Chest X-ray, AP view. Patient: 65 years old, sex M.
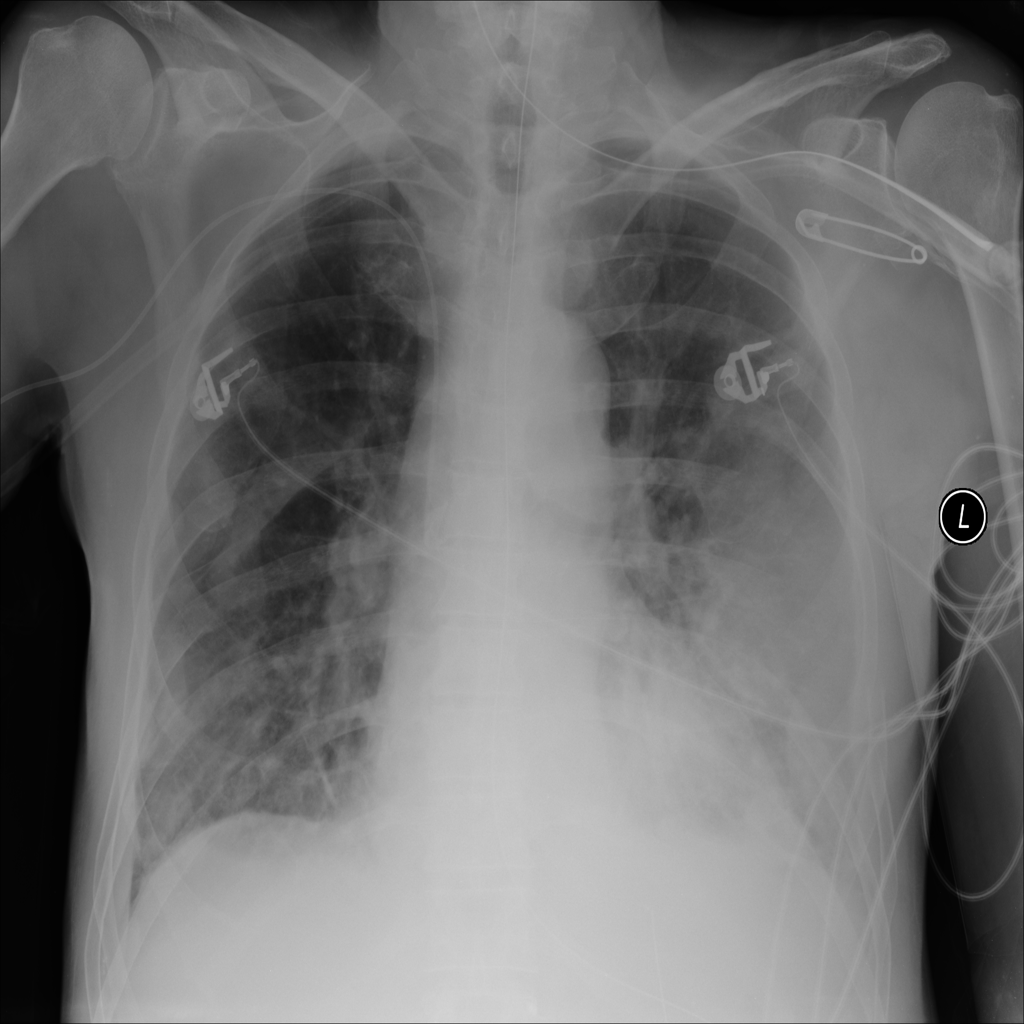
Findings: No Finding